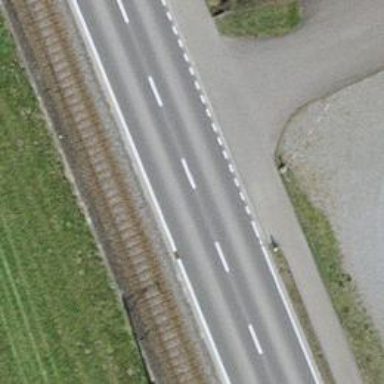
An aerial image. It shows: Primary highway with cycle track on the right side.